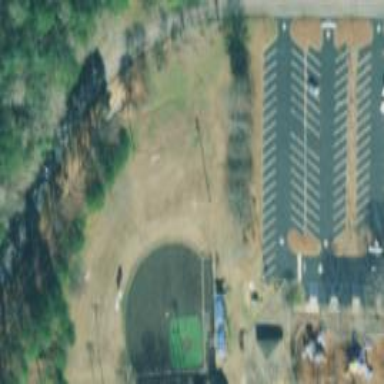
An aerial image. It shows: Baseball pitch for leisure land activities.